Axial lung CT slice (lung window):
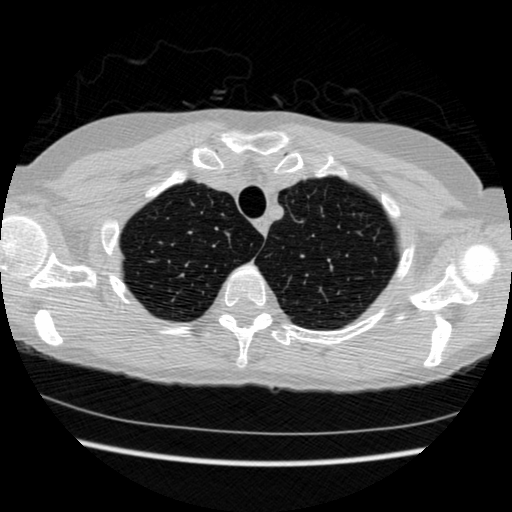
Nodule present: no